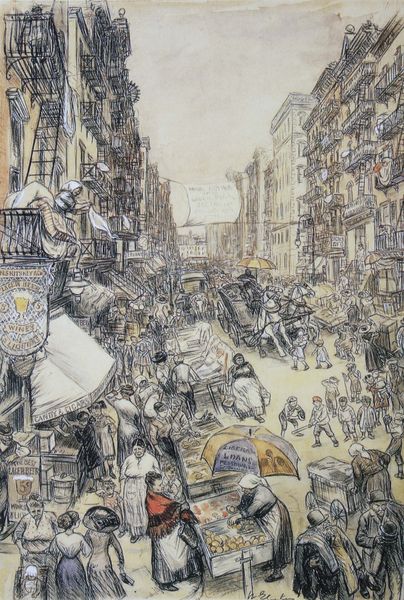
Titel: Far from the Fresh Air Farm
Künstler: William Glackens
Standort: Lauderdale (Florida)
Institution: Museum of Art
Schlagwörter: gruppe, himmel, mann, wolken, aquarell, frauen, gelb, menschen, ocker, stadt, braun, busen, cafe, fenster, frankreich, frau, grau, hüte, kleid, kleider, kreide, männer, paris, skizze, strasse, strassenszene, szene, weiss, zeichnung, ausblick, dame, gebäude, haus, obst, rot, schirm, sonnenschirm, tuch, weg, menge, rock, alt, gedränge, mensch, häuser, händler, kind, personen, person, england, karren, kinder, pferde, chaos, gemüse, balkon, magd, ansicht, fassade, fassaden, gasse, geschäft, passanten, pflaster, zuschauer, fahne, farbe, grafik, geschäfte, kutsche, laden, läden, markt, werbung, auto, wagen, banner, leiter, treppe, treppen, spielen, transparent, stola, balkone, flucht, schild, tusche, berlin, verkauf, verkäufer, kohle, druck, schwarz weiß, radierung, stich, schirme, jahrmarkt, stand, zille, bier, einkauf, menschenmenge, wimpel, flanieren, kohlezeichnung, stift, tinte, wappen, schultertuch, marktplatz, staße, männder, london, marktfrau, marktstand, markise, obststand, plakate, fuhrwerk, stifte, trppe, balustraden, buden, markttag, stände, großstadt, markisen, balkons, gewimmel, marktszene, straßenseite, marktbuden, marktfrauen, markttreiben, himmen, mart, feuerleiter, 19.jahrhundert, bleizeichnung, schirm fuhrwerk, zeichnung grossstadt, wochenendmarkt